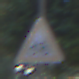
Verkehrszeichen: RadverkehrRechts
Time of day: MorningAfternoon
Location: Outdoor (Suburban)
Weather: PartlyCloudy
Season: NotSpecified
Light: Natural